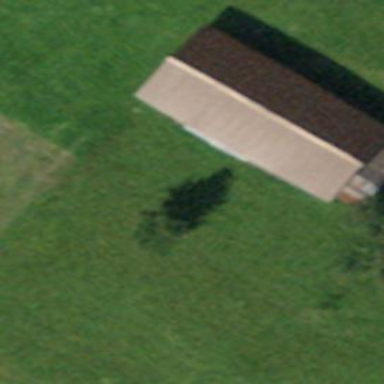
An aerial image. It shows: Rural barn.